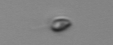
Label: nanoplankton_mix